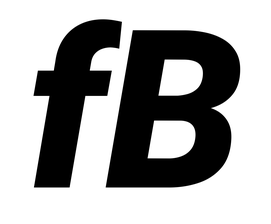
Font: Roboto-Italic_Black_Italic